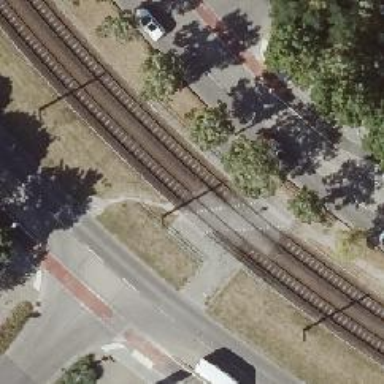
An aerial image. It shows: Uncontrolled crossing on footway with pedestrian island.